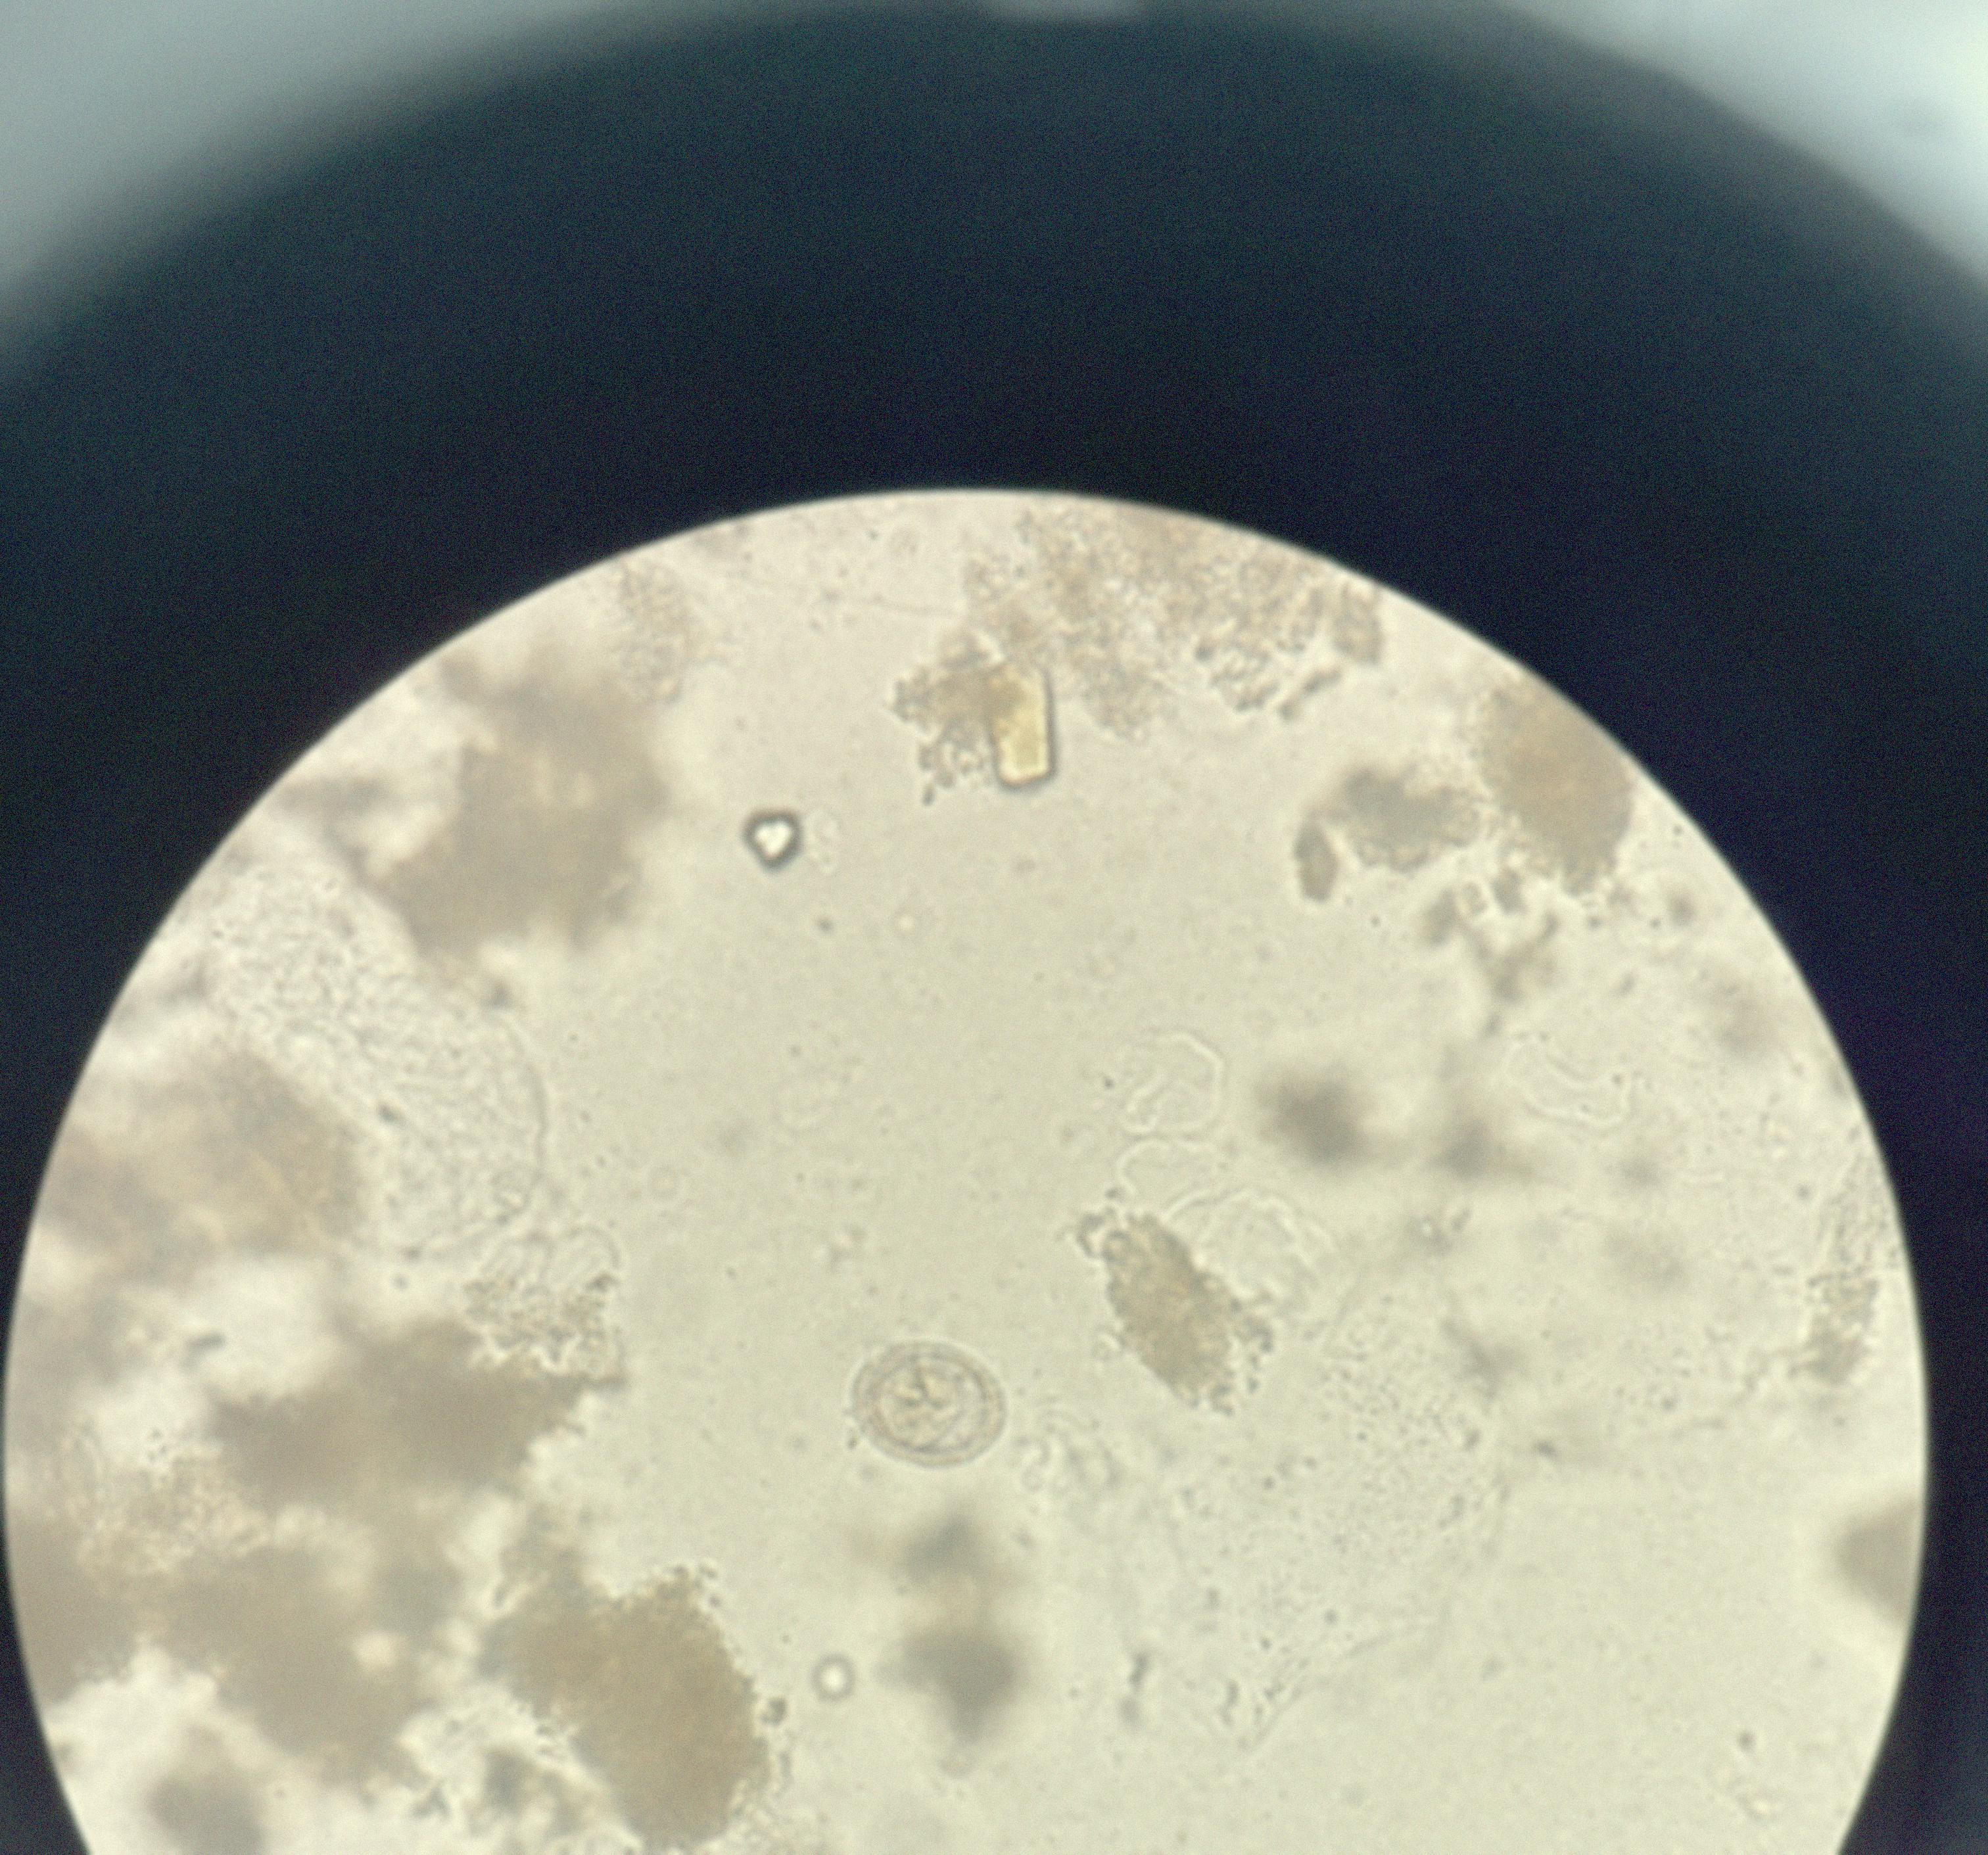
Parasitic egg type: Hymenolepis nana